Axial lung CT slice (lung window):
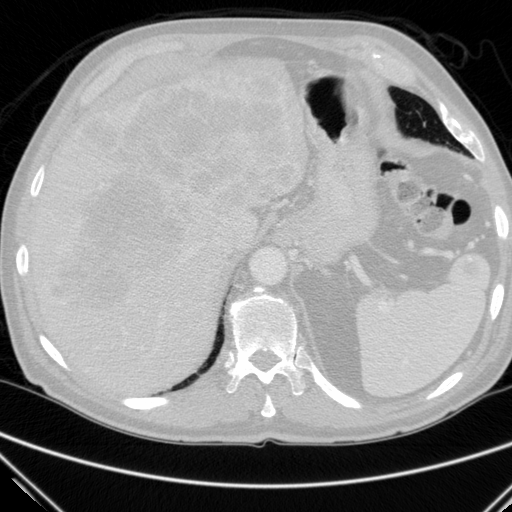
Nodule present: no